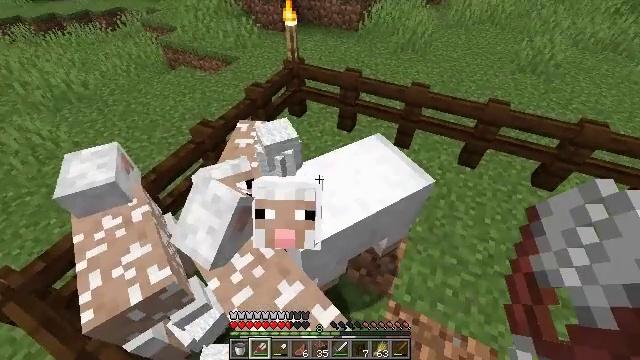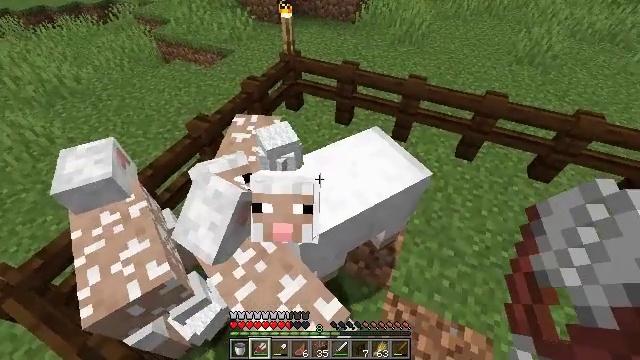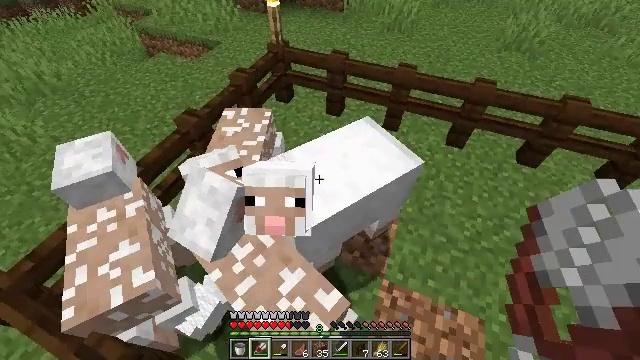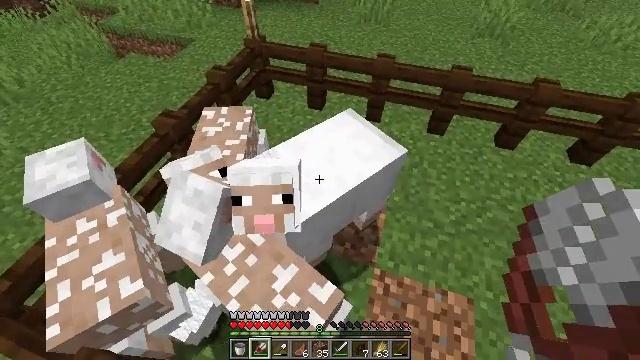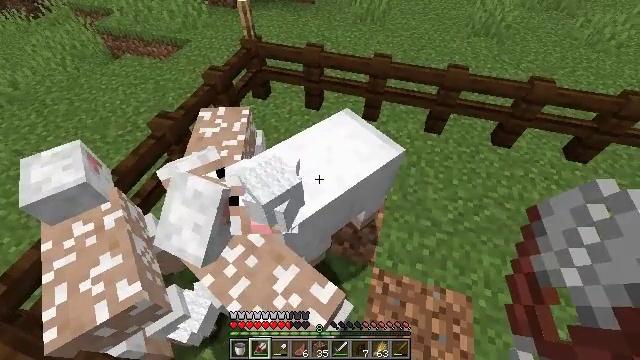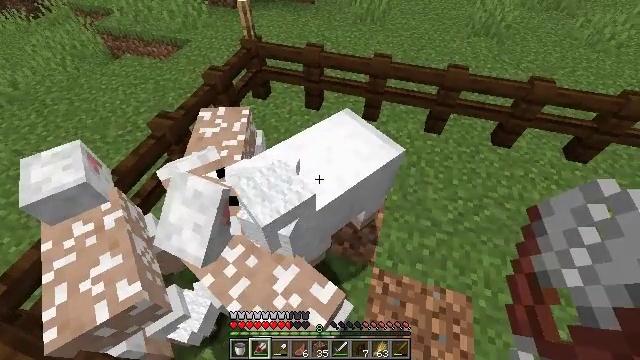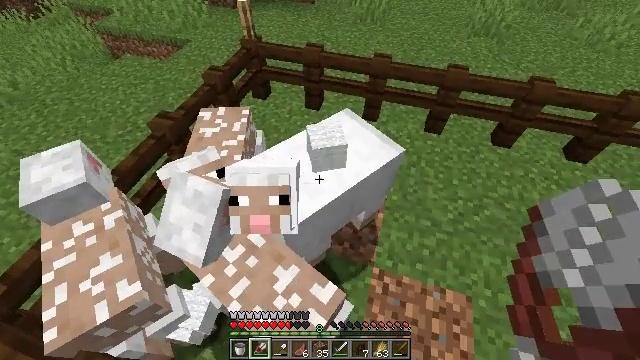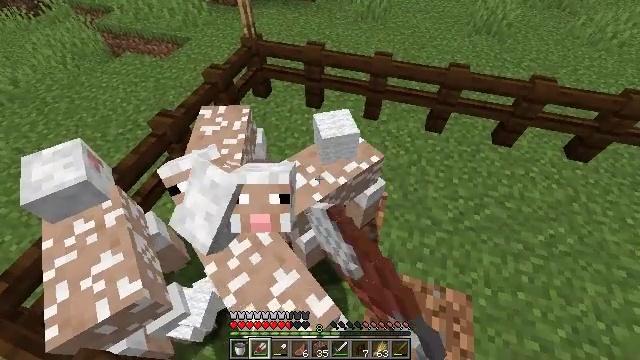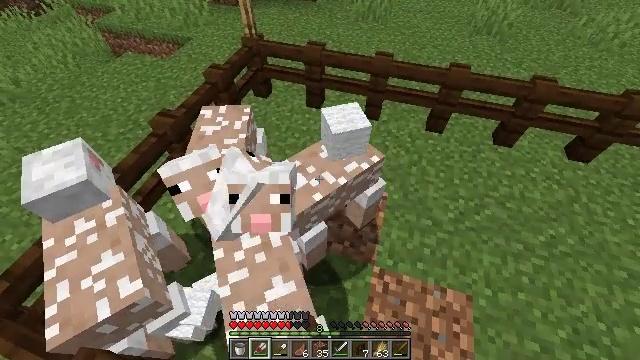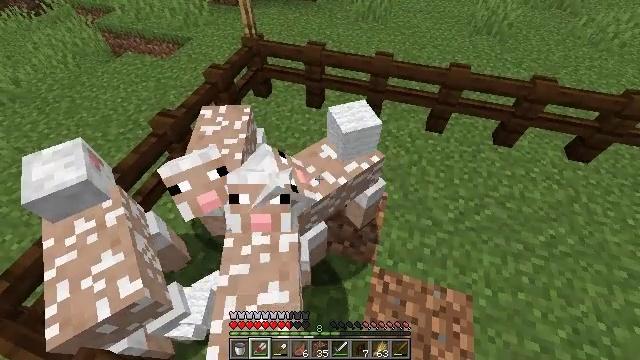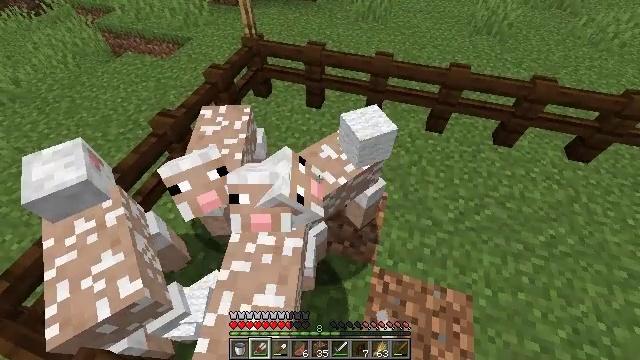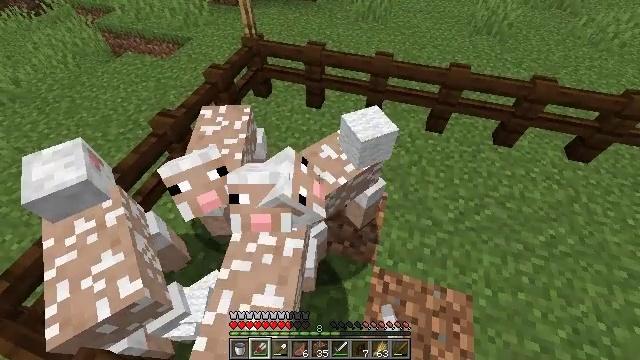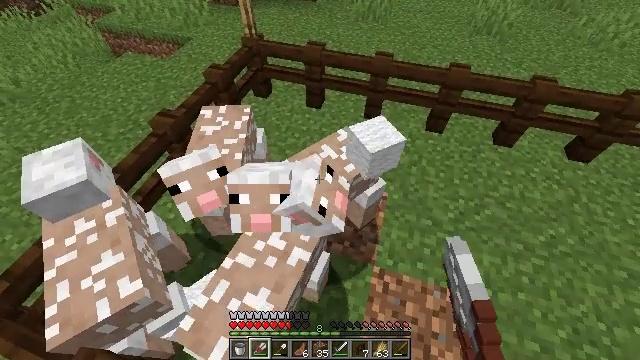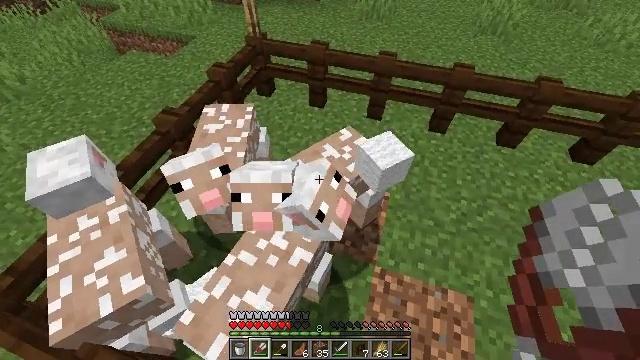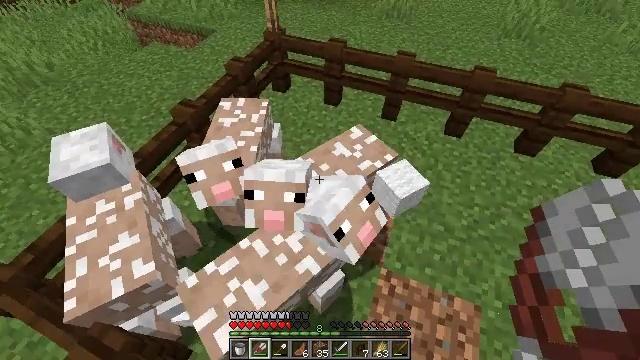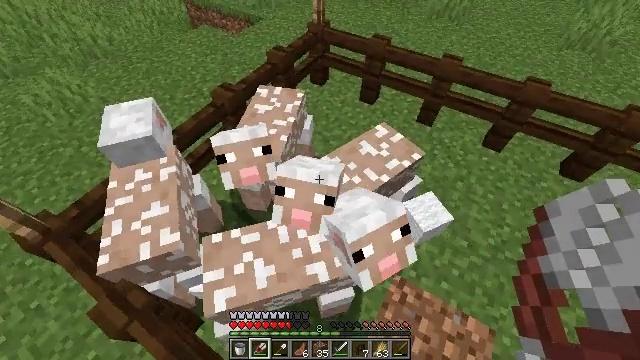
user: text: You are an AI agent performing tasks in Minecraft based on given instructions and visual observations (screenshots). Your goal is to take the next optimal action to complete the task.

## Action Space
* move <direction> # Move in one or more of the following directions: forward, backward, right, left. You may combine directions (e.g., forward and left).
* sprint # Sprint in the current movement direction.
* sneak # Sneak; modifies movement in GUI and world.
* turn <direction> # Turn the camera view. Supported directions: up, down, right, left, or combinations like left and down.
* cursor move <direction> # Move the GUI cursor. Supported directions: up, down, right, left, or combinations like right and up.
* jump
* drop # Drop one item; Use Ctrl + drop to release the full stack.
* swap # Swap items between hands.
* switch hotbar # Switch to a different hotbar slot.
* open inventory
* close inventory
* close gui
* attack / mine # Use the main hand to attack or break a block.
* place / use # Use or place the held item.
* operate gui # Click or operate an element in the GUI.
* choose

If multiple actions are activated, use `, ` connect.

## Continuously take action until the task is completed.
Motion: motion action
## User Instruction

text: Use the crafting table to craft a white carpet.
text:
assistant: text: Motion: sneak, turn down, use / place
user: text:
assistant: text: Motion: sneak, turn right and down, use / place
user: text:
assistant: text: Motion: sneak, turn right and down, use / place
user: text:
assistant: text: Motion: sneak
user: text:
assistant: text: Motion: sneak, use / place
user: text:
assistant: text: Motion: sneak, use / place
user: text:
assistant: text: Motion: sneak, use / place
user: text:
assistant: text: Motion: sneak, use / place
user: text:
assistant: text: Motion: sneak
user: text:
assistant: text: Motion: sneak
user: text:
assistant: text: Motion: sneak
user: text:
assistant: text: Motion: sneak
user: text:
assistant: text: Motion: sneak
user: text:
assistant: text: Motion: sneak, turn left
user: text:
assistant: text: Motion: sneak, turn left and down
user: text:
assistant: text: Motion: sneak, turn left
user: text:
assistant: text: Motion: sneak, turn left
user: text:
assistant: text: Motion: sneak, turn left
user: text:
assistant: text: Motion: sneak, turn left
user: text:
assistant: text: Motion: move left, sneak, turn left
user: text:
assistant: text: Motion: move left, sneak
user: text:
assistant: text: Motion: move left, sneak
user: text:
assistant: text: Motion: move left, sneak
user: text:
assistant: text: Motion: move left, sneak
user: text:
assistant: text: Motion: move left, sneak
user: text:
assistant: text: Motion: sneak
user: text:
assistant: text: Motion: sneak
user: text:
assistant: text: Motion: sneak
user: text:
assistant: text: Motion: sneak, turn left and up
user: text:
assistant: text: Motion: sneak, turn left and up